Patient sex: M
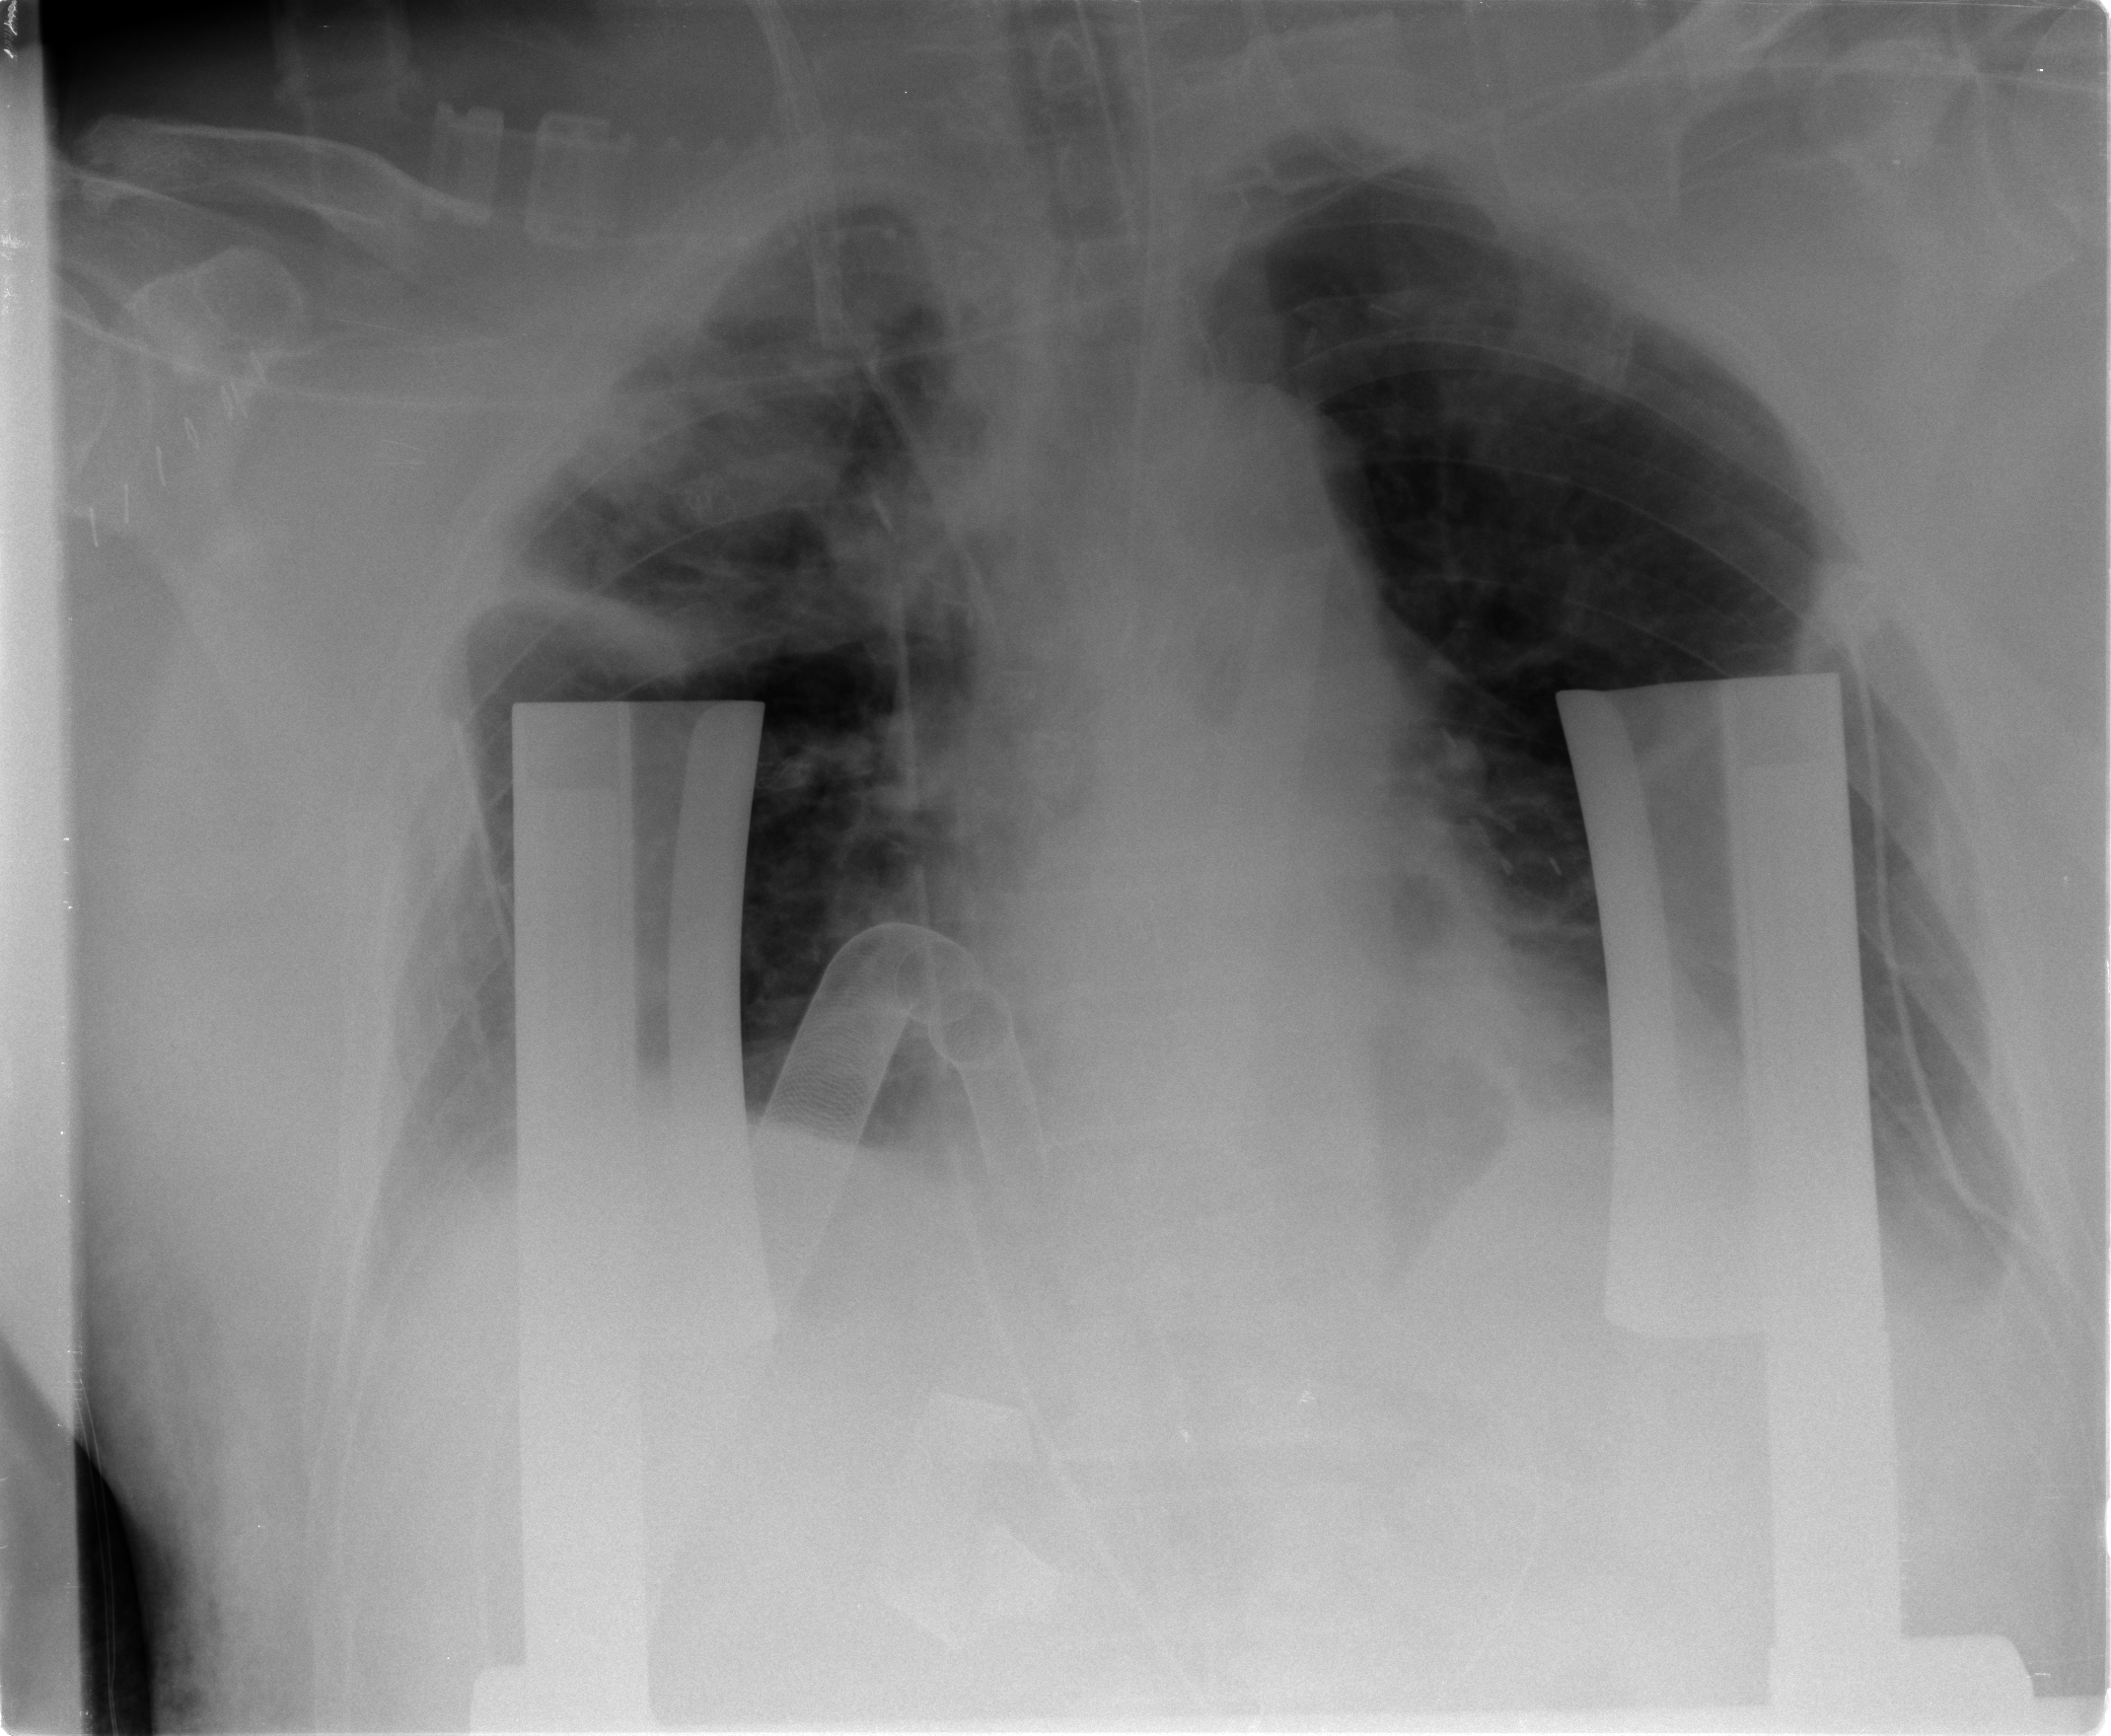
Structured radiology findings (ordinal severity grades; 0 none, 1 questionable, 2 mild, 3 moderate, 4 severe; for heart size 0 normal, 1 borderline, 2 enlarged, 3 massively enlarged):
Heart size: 0
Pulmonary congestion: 0
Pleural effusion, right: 1
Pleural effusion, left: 1
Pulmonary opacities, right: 2
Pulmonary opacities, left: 0
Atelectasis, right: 2
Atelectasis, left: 0